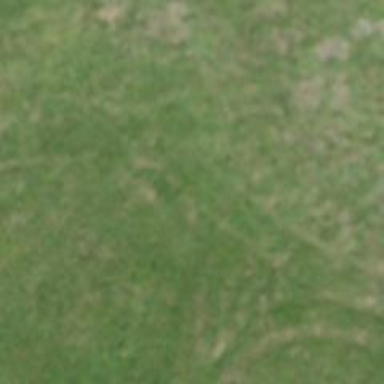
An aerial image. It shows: Path covered in grass.